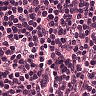
Metastatic tissue present: no